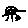
Label: tree